Field crop: maize
Growth stage: 2
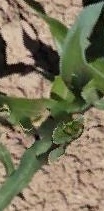
Species: maize